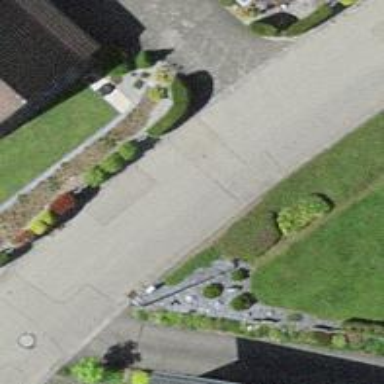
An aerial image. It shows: Paved residential road.